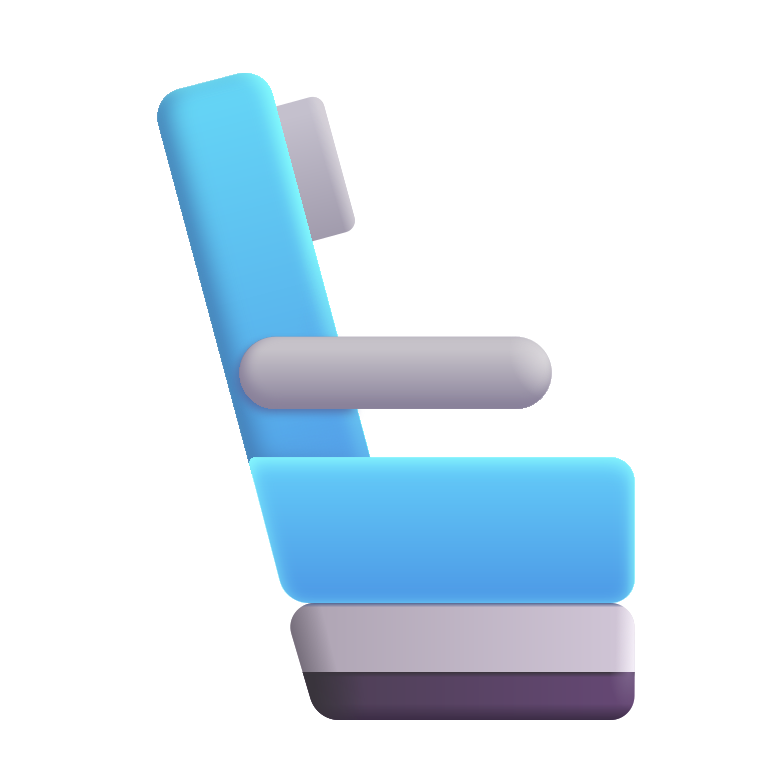
seat color